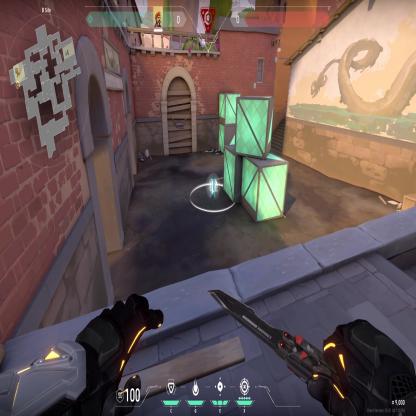
Label: planted spike